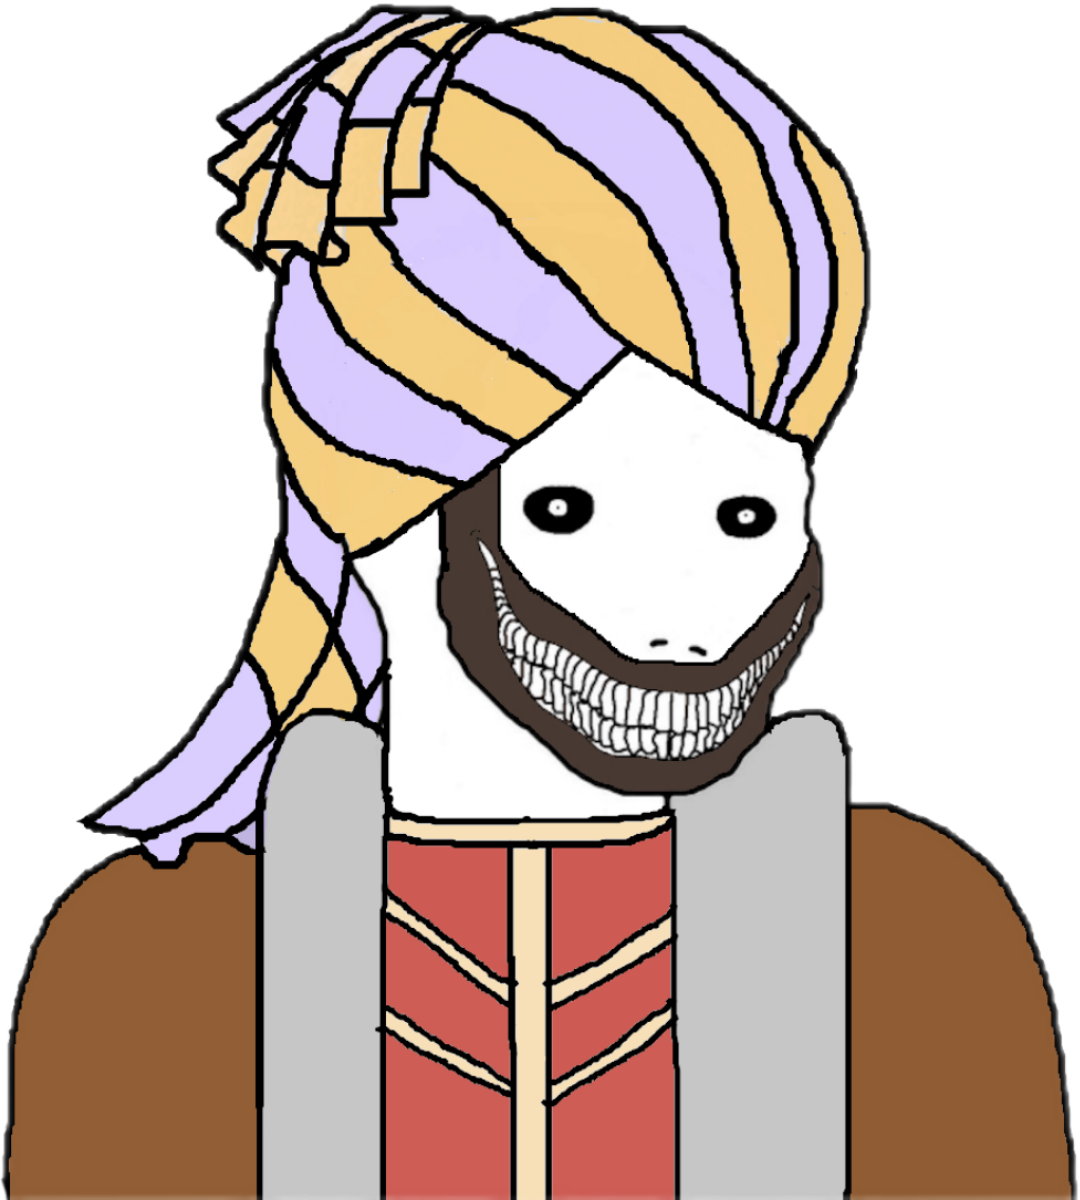
Label: 5_Oomer